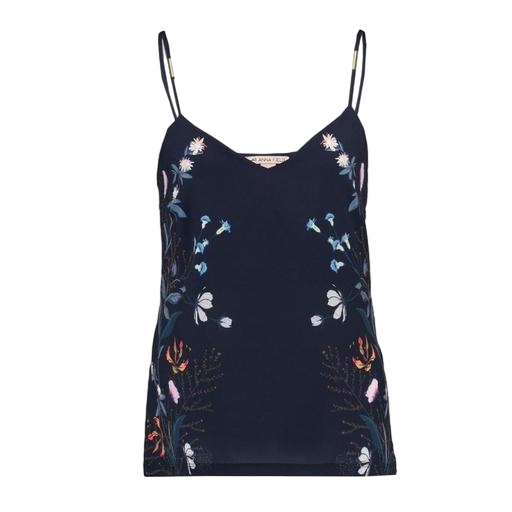
blue floral-print tank top, blue layla printed cami, blue warren printed tank top, white background